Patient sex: M
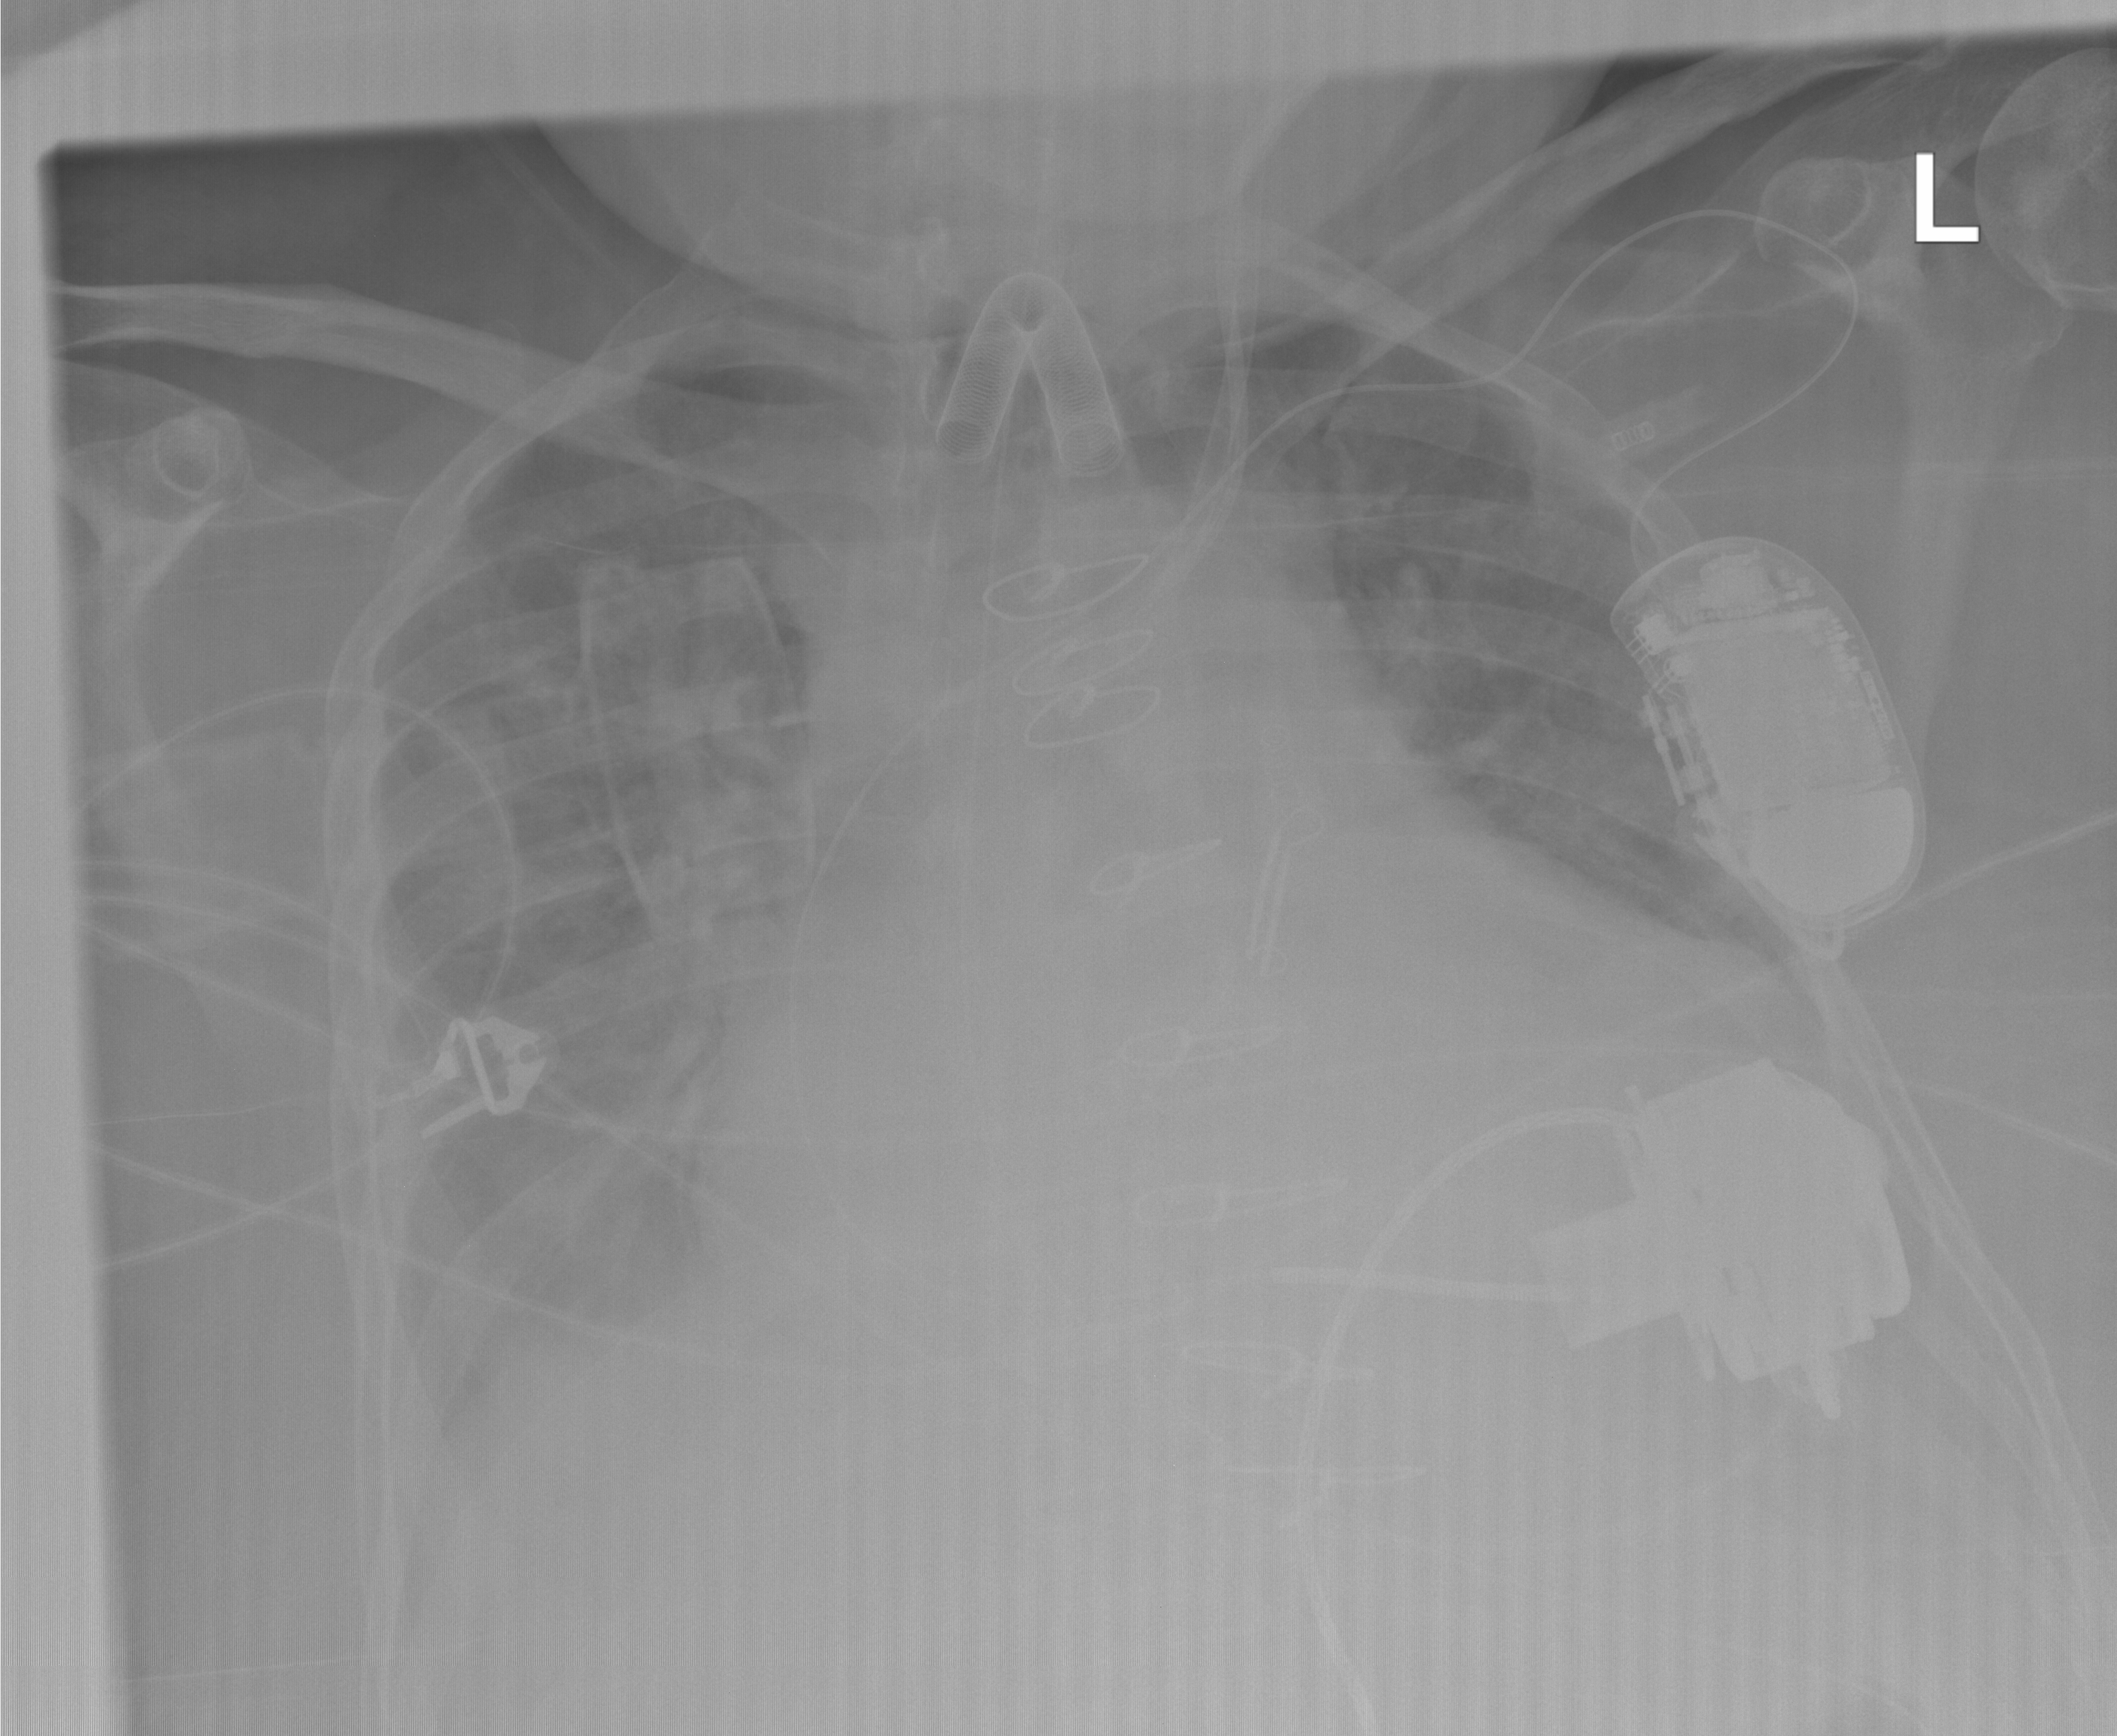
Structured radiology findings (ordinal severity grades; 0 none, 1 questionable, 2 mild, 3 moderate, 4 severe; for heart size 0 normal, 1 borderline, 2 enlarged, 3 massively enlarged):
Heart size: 2
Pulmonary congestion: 2
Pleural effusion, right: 2
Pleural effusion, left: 2
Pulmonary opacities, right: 2
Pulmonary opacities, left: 0
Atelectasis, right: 2
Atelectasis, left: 0